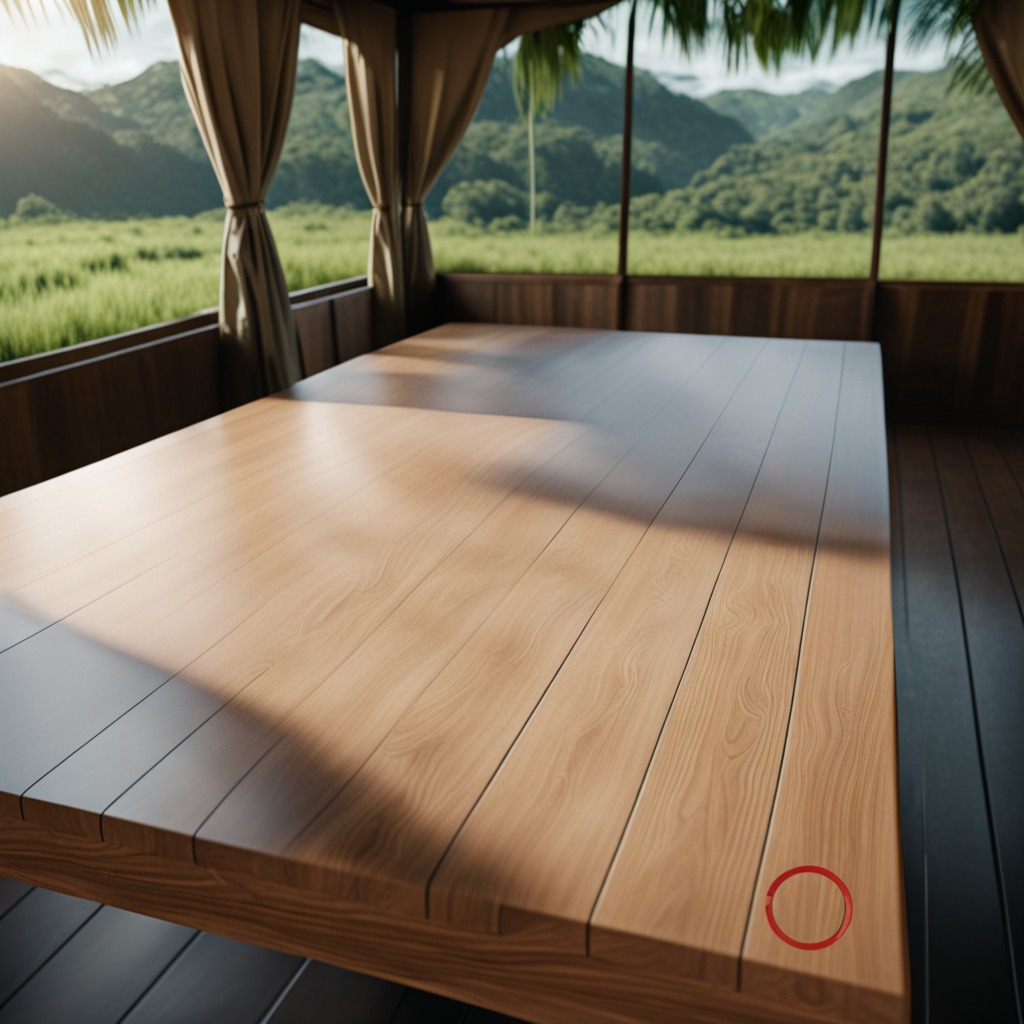
A rubber O-ring is lying on the wooden table.